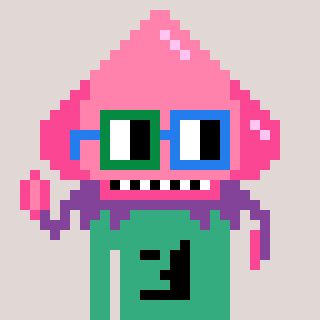
a pixel art character with square green and blue glasses, a squid-shaped head and a teal-colored body on a warm background